Milling tool wear sample.
Tool blade image: 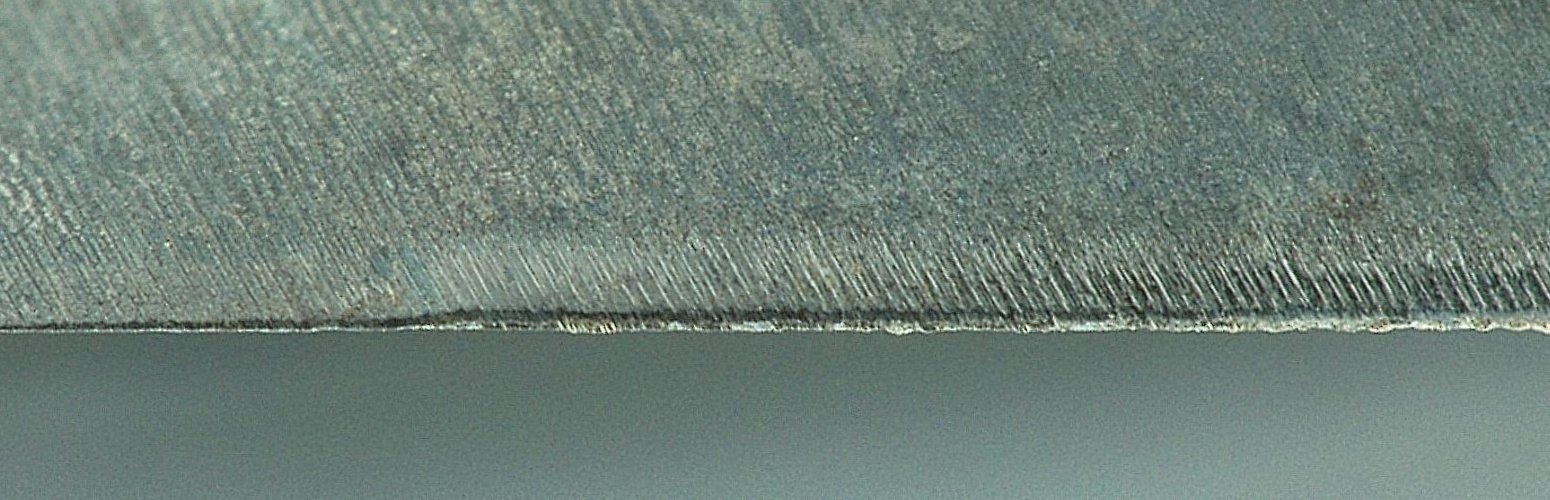
Chip image: 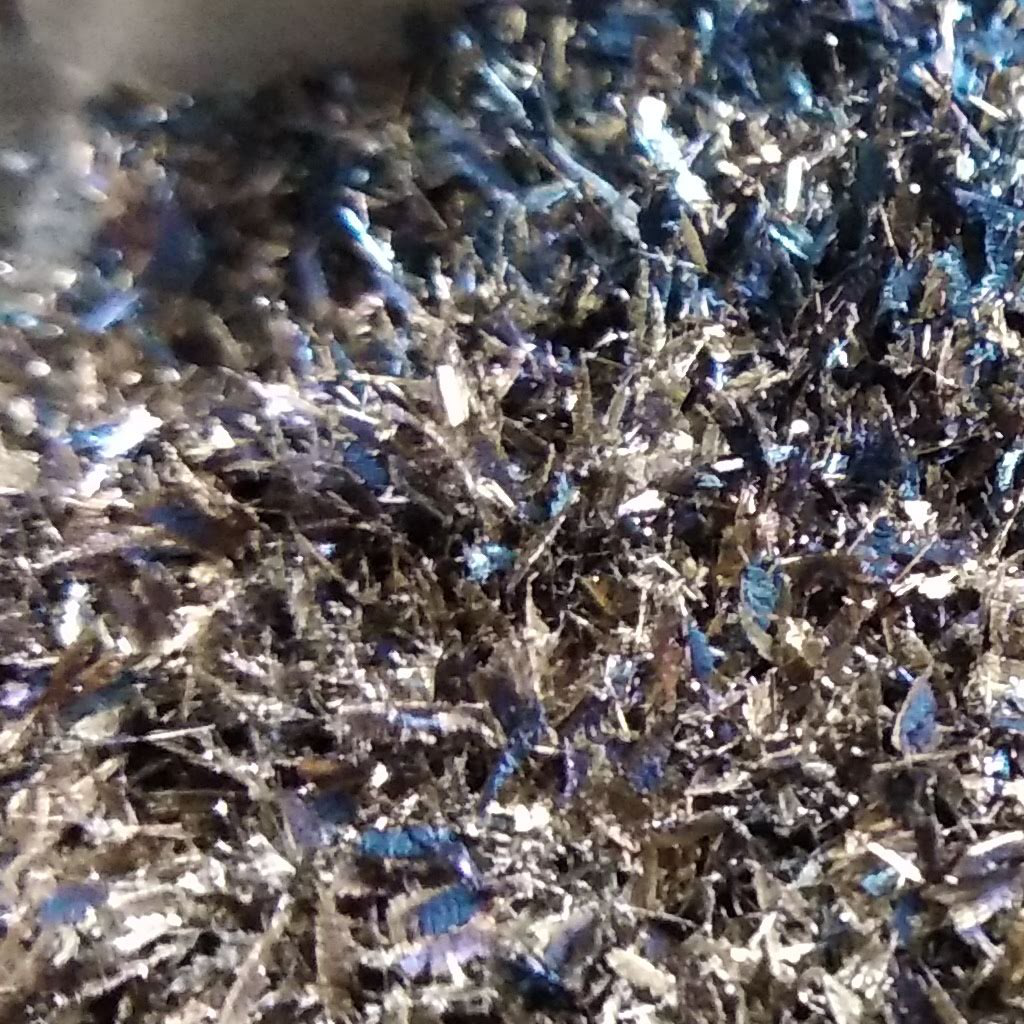
Workpiece image: 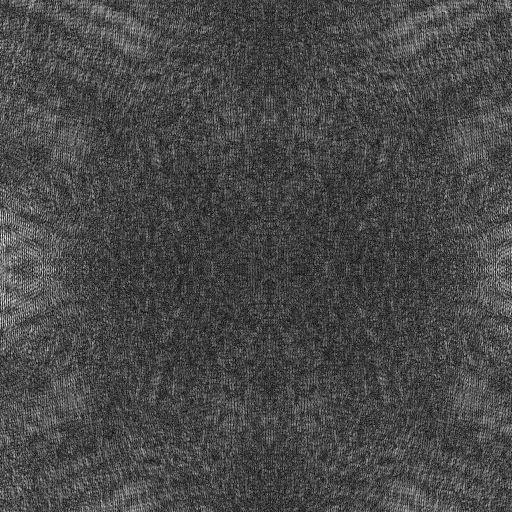
Tool wear state: used
Gaps: 4.85
Flank wear: 43.01
Overhang: 11.55
Force-signal Mel-spectrograms (X, Y, Z axes): 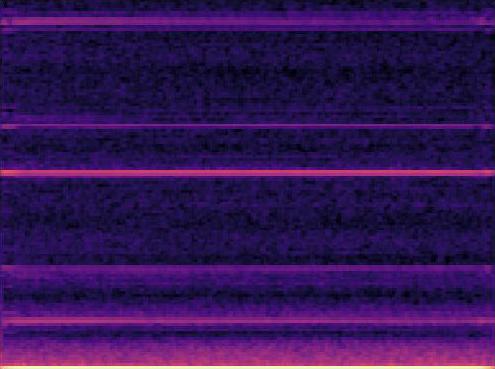 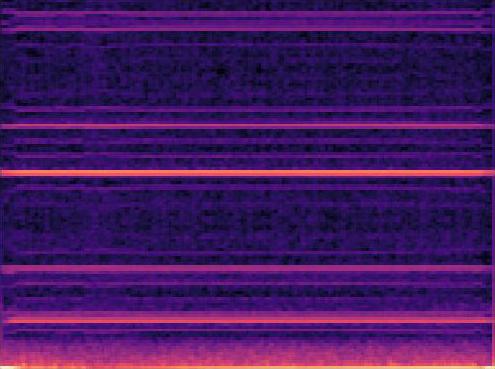 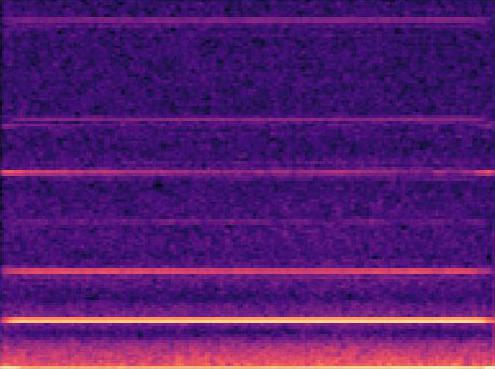
Force-signal scalograms (X, Y, Z axes): 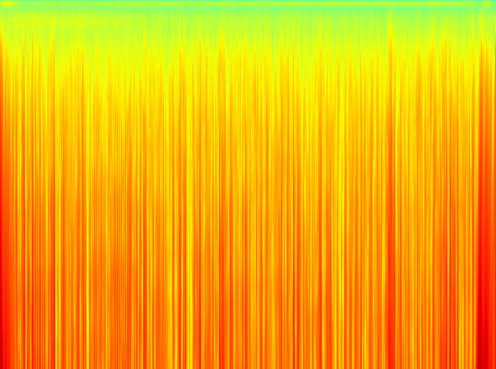 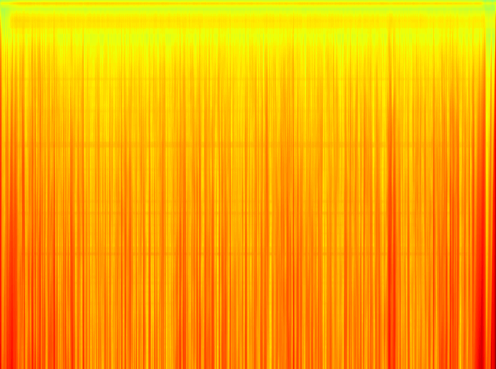 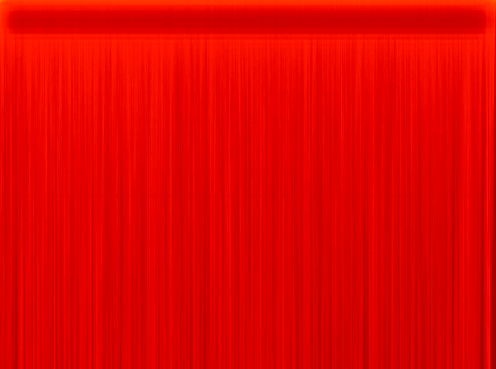
Force phase: initial_break_in_wear